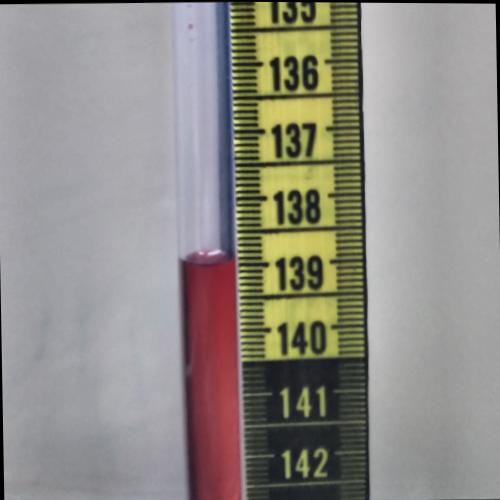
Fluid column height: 139.0 cm